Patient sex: F
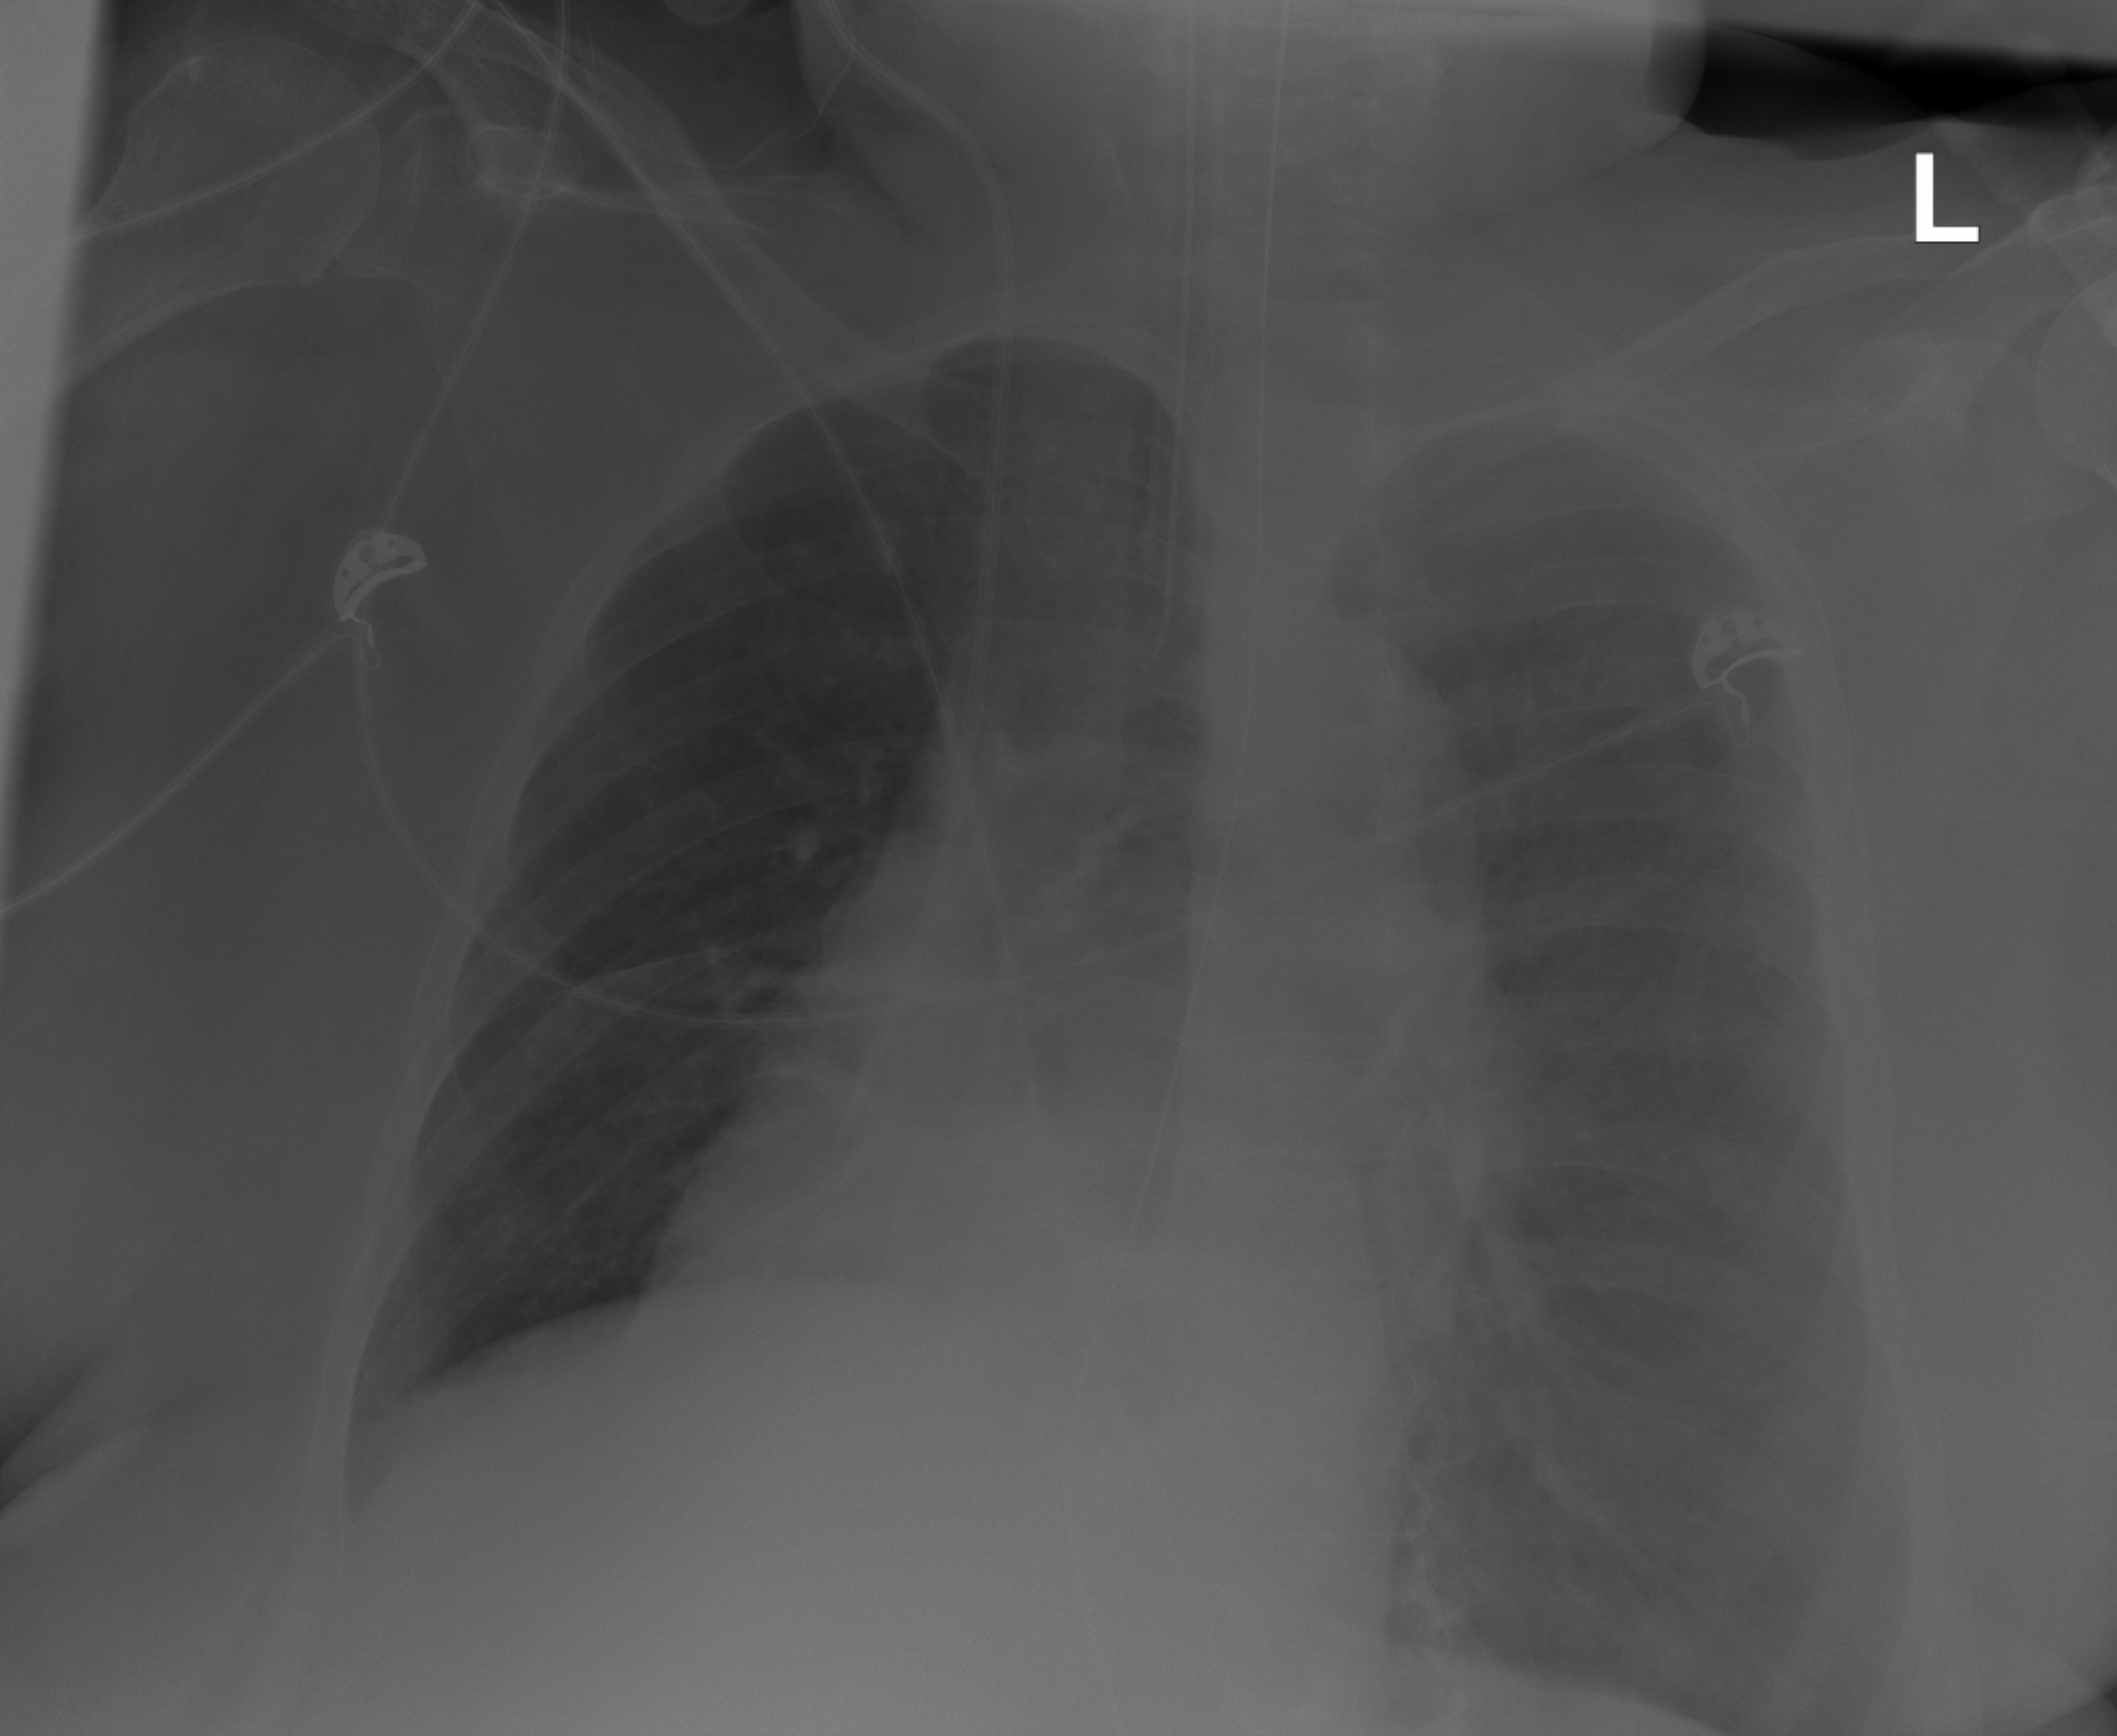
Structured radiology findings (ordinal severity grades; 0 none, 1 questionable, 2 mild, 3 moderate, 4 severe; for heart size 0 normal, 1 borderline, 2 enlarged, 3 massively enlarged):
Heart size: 2
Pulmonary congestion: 0
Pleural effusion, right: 2
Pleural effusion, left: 3
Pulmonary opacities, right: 0
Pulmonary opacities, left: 0
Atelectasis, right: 0
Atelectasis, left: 2